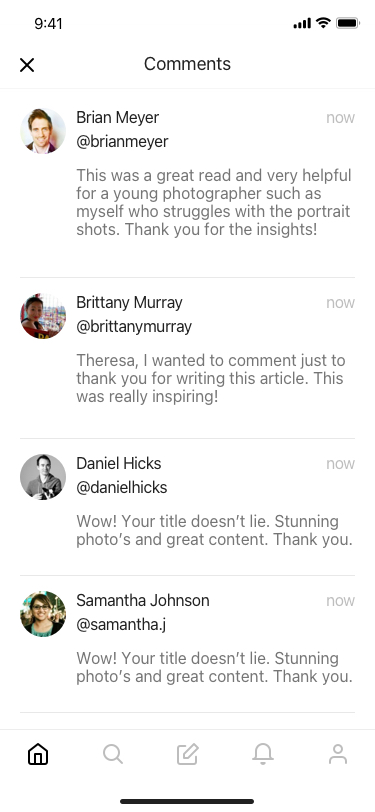
Text in this UI design:
Wow! Your title doesn’t lie. Stunning photo’s and great content. Thank you.
now
@samantha.j
Samantha Johnson
Wow! Your title doesn’t lie. Stunning photo’s and great content. Thank you.
now
@danielhicks
Daniel Hicks
Theresa, I wanted to comment just to thank you for writing this article. This was really inspiring!
now
@brittanymurray
Brittany Murray
This was a great read and very helpful for a young photographer such as myself who struggles with the portrait shots. Thank you for the insights!
now
@brianmeyer
Brian Meyer